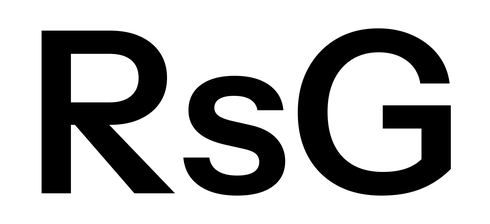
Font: InstrumentSans_SemiBold